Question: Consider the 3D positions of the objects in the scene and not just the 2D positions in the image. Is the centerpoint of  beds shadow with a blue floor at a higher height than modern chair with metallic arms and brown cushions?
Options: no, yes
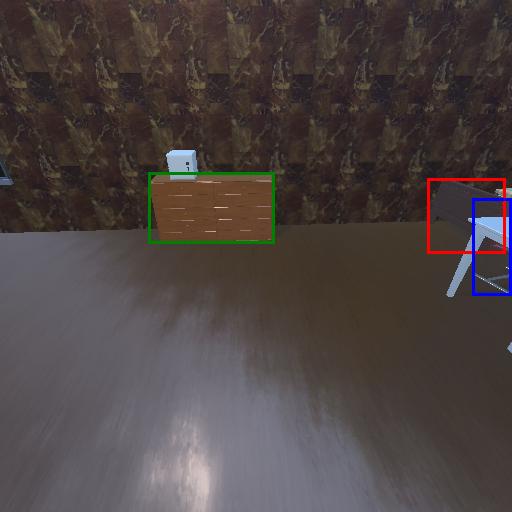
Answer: no